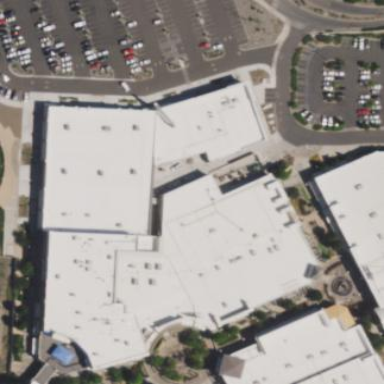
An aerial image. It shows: Commercial building.